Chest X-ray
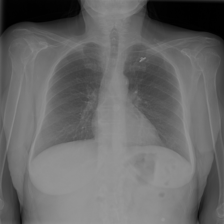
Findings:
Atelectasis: negative
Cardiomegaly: negative
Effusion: negative
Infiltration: positive
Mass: negative
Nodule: negative
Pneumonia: negative
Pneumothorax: negative
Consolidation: negative
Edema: negative
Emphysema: negative
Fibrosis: negative
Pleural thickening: negative
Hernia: negative